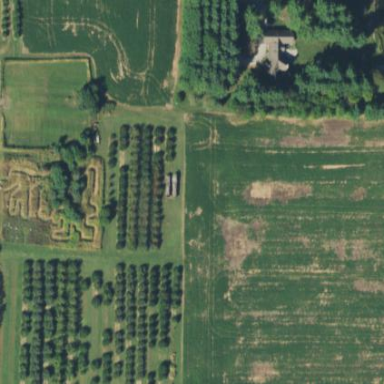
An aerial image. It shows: Farmland with apple crops.